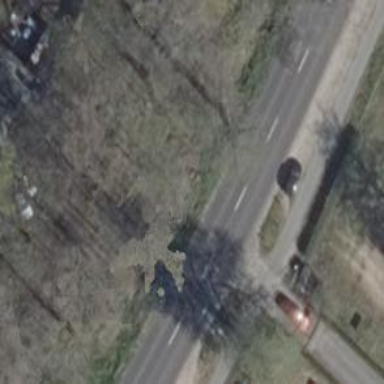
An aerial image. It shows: Secondary road with asphalt surface.